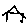
Label: house